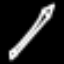
Label: pencil